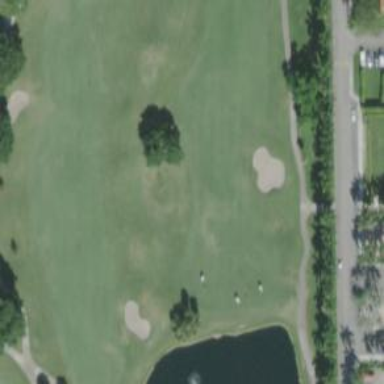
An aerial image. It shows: Golf fairway surrounded by grass.